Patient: sex M, age 58
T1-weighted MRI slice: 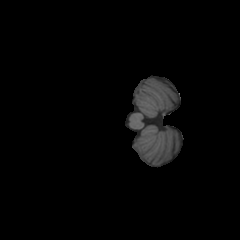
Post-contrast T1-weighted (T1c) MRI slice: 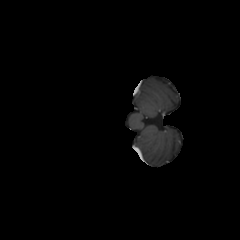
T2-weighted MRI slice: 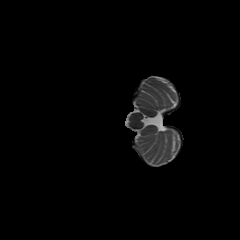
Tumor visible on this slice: no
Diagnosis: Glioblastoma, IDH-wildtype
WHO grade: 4